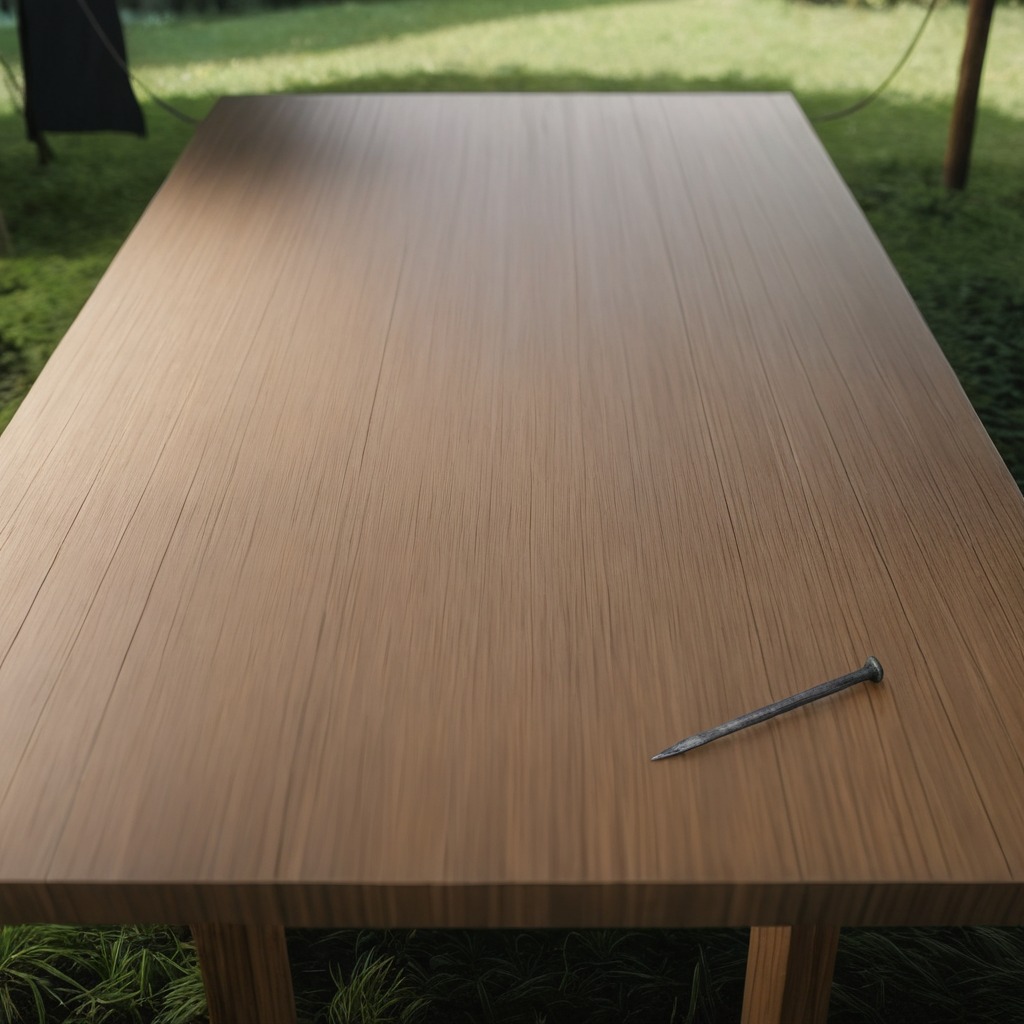
An iron nail is lying on a wooden table.